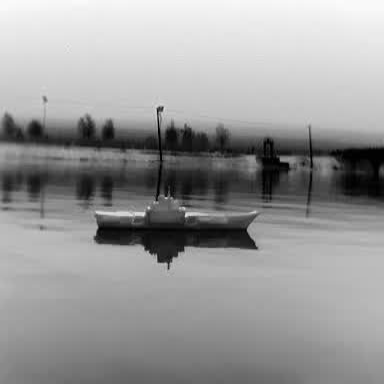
There is a warship in the infrared image.